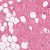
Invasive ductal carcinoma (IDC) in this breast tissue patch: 0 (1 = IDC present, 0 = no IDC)